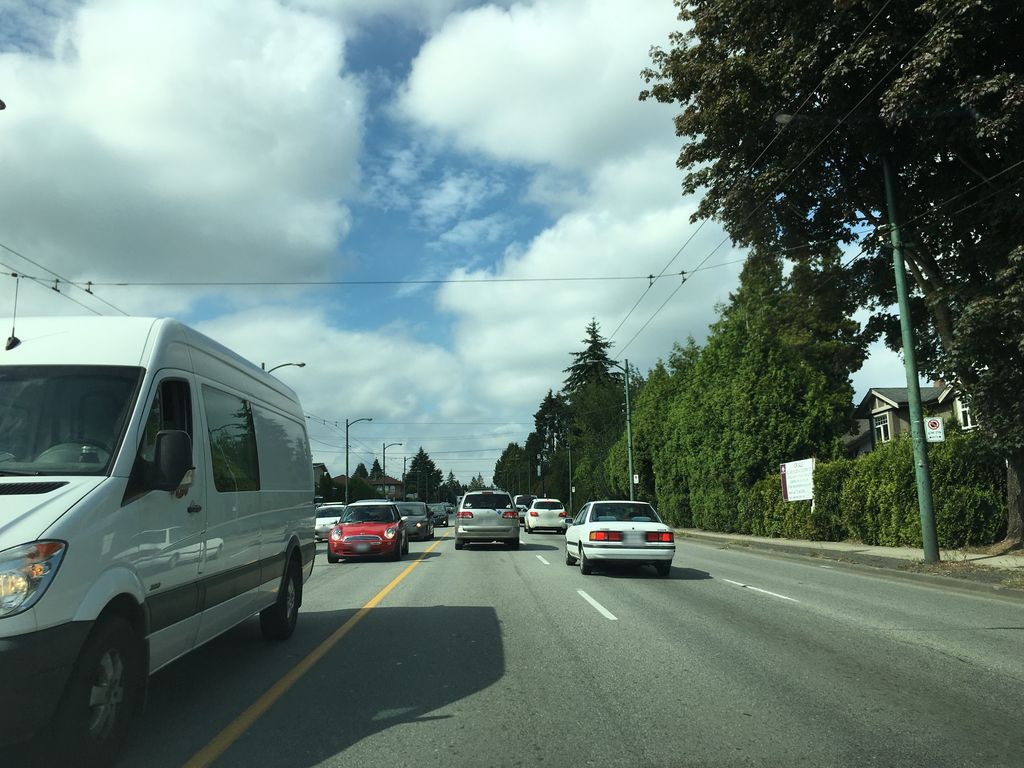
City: vancouver